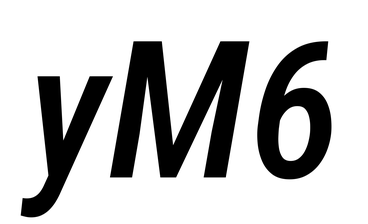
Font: Roboto-Italic_Condensed_Medium_Italic